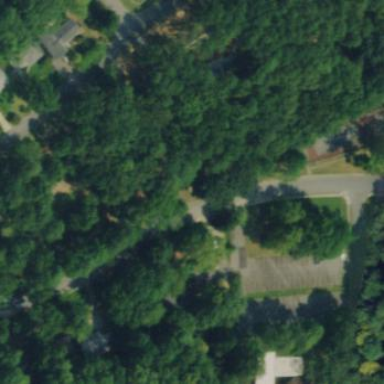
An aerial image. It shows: Park.